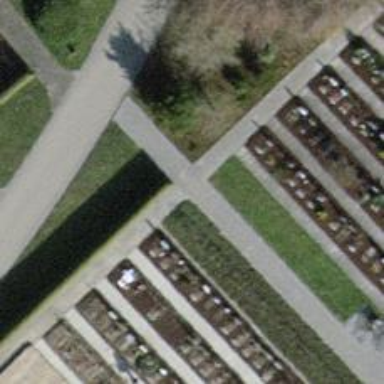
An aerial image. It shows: Footway with fine gravel surface.